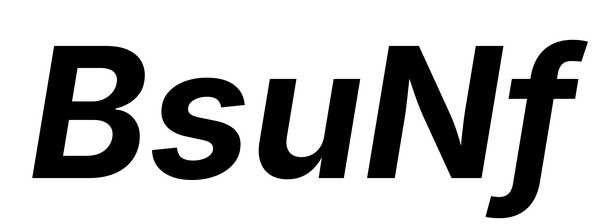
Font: Inter-Italic_Bold_Italic